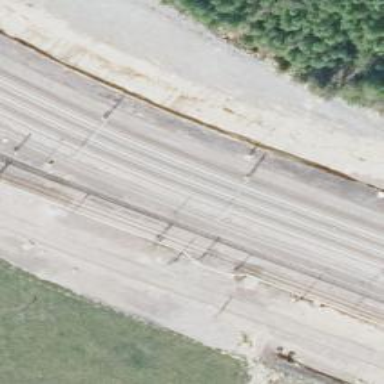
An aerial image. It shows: Railway with continuous electrified contact lines.